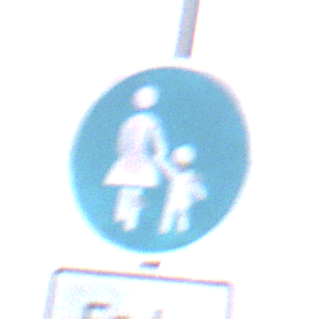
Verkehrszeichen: Gehweg
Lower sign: HinweisDurchVerbaleAngabe2
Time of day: MorningAfternoon
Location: Outdoor (Nature)
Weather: Overcast
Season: NotSpecified
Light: Natural